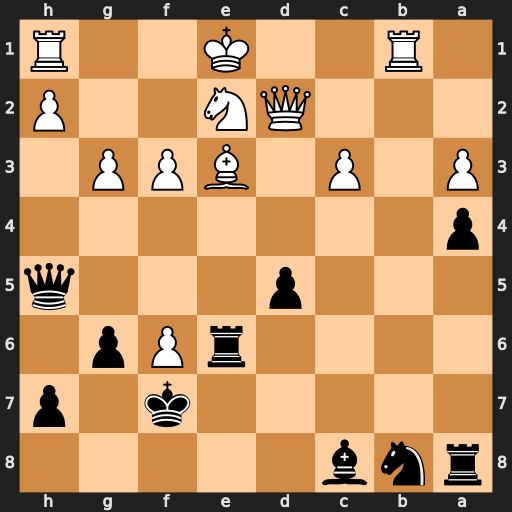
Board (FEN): rnb5/5k1p/4rPp1/3p3q/p7/P1P1BPP1/3QN2P/1R2K2R
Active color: b
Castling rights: K
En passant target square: -
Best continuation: Qxf3 Rf1 Qxe3 Qxe3 Rxe3